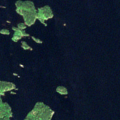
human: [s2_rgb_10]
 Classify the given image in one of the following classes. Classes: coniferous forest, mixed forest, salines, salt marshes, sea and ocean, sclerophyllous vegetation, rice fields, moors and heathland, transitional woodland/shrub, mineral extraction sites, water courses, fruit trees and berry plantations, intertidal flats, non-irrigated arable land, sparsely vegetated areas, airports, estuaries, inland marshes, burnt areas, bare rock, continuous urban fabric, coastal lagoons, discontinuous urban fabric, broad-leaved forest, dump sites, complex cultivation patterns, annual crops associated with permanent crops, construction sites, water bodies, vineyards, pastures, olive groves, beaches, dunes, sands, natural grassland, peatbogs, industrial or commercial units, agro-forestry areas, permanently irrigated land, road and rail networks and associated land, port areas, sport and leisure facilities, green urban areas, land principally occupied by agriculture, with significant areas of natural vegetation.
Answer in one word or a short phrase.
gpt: coniferous forest, water bodies